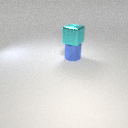
large blue metal cylinder below large cyan metal cube